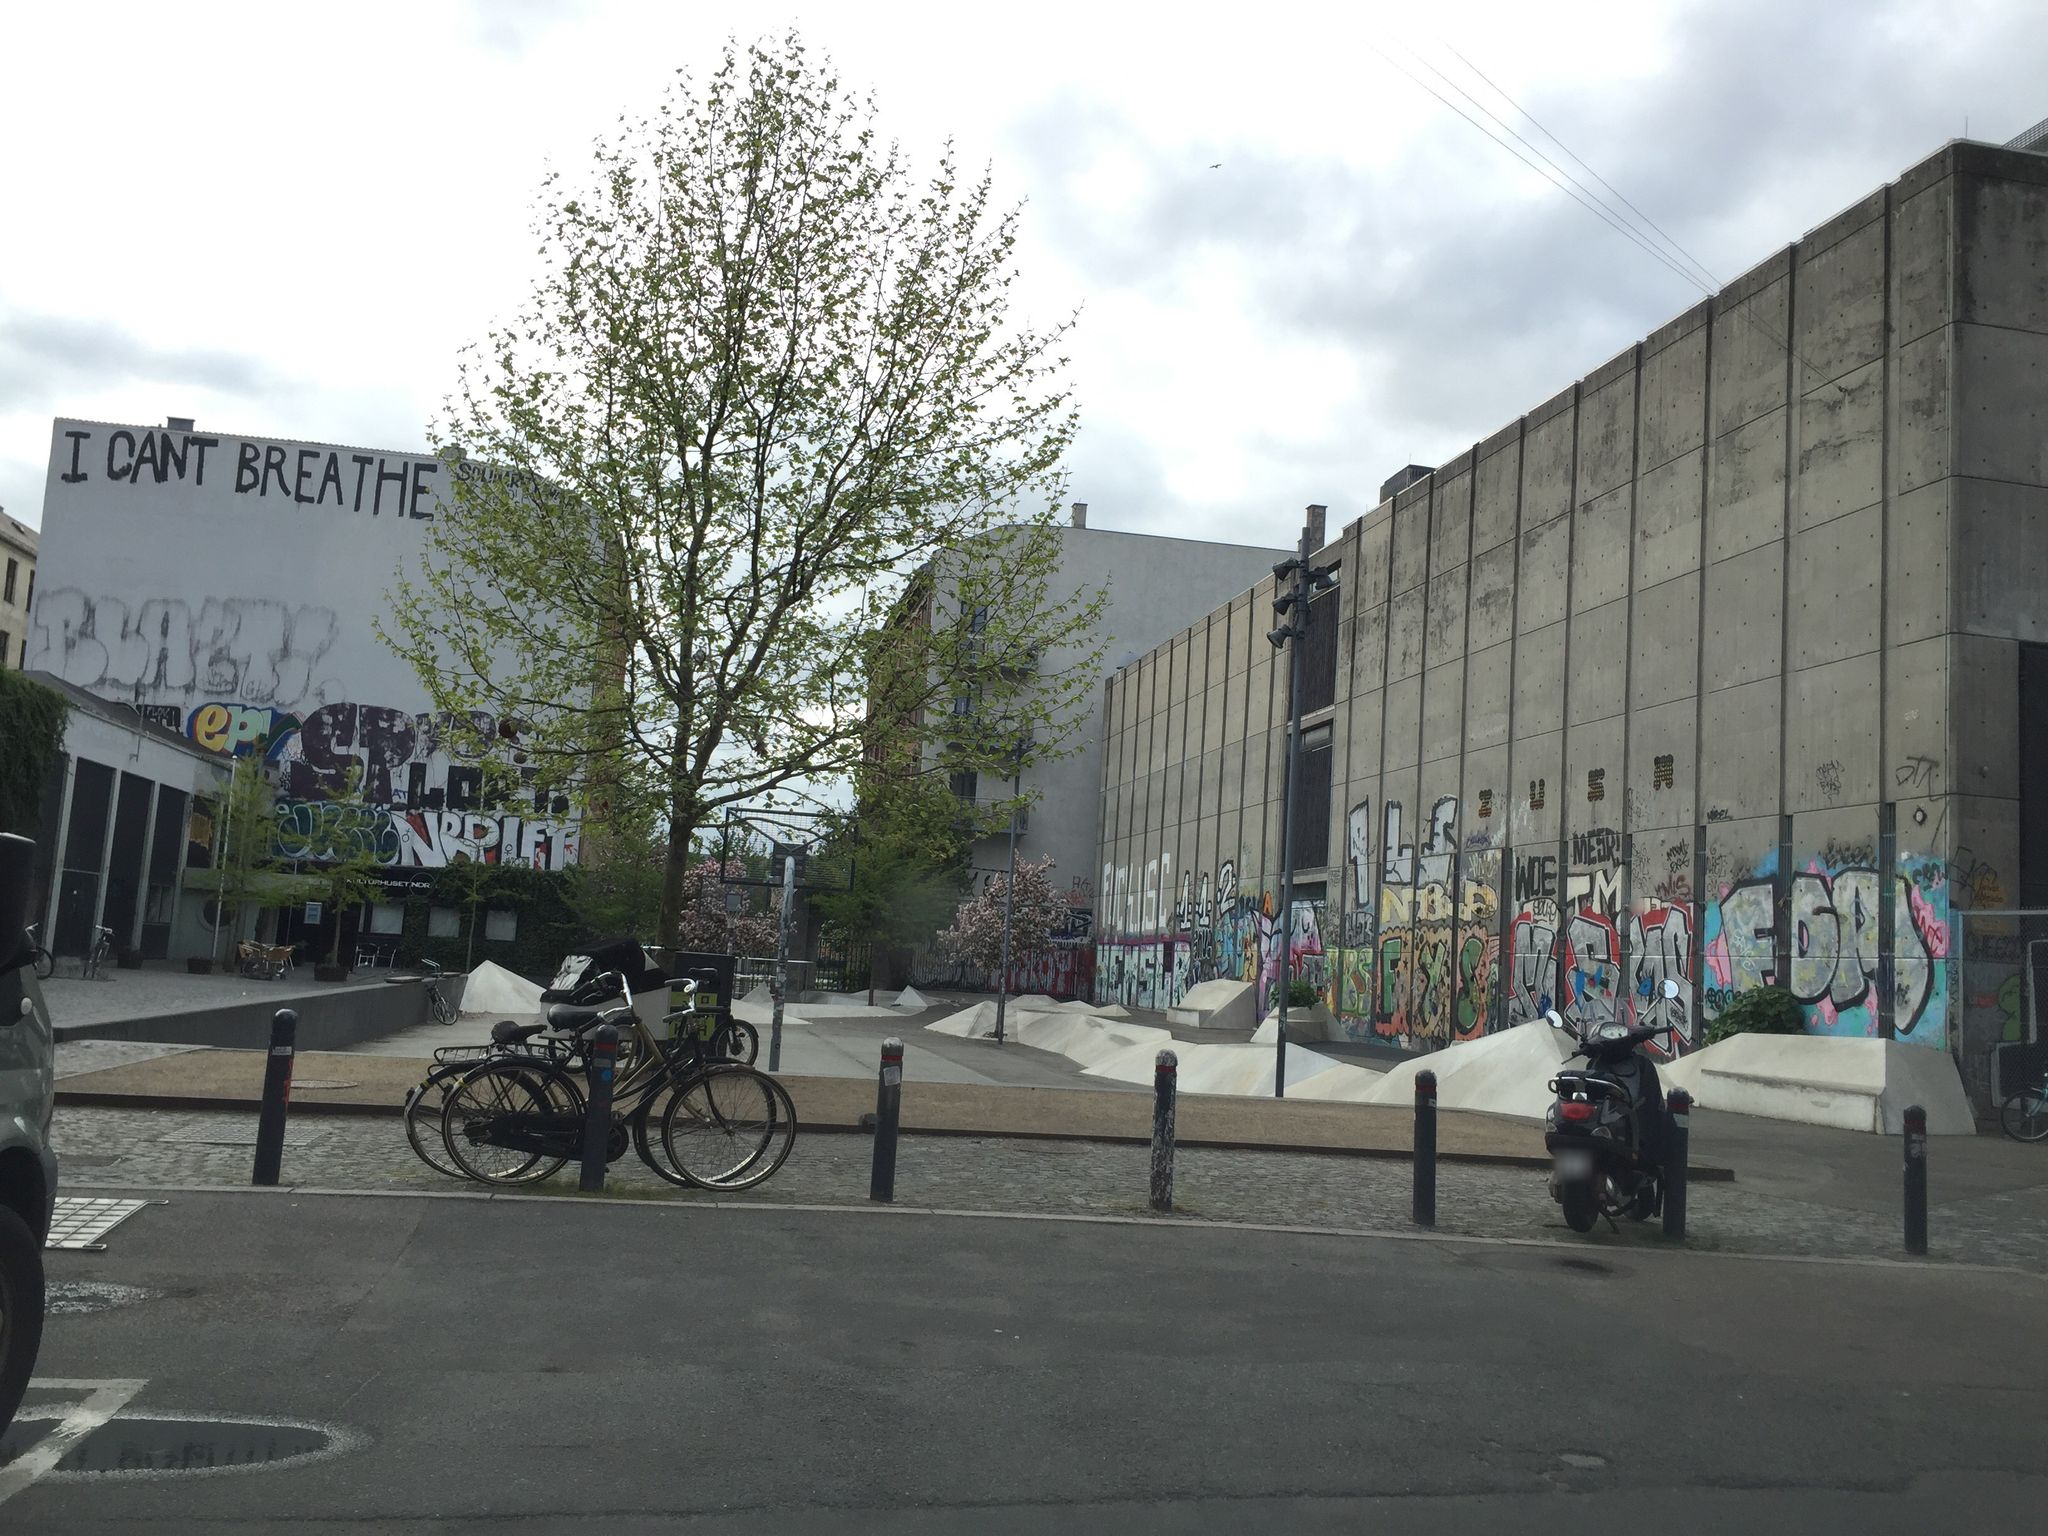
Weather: cloudy
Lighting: day
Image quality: good
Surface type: walking surface
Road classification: service, footway, residential
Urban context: urban centre
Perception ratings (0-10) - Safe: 5.67, Lively: 9.02, Beautiful: 3.71, Boring: 7.68, Depressing: 4.18, Wealthy: 6.87